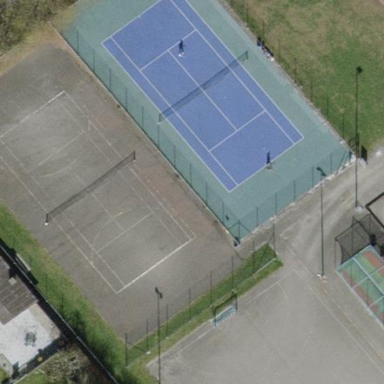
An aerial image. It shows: Tennis pitch with Decoturf surface for playing tennis.